八年级 · 计数
为了考察甲、乙两块地小麦的长势, 分别从中随机抽出 10 株苗, 测得苗高如图所示, 若 $S_{\text {甲 }^{2}}$ 和 $S_{\mathrm{z}}{ }^{2}$ 分别表示甲、乙两块地苗高数据的方差，则 $S_{\text {甲 }}{ }^{2}$ $S_{\text {乙 }}^{2}$ (填 “ $>" “<$ 或 “=”)

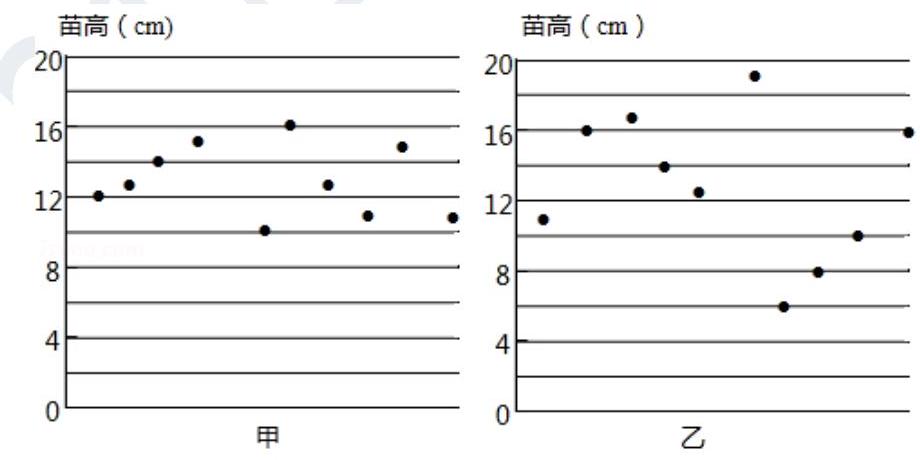
答案: <
解析: 解：观察上图可知甲图的麦苗比乙图的麦苗长势更整齐,所以甲地苗高的方差比乙地苗高的方差小，

即 $S_{\text {甲 }}{ }^{2}<S_{\text {乙 }}{ }^{2}$,

故答案为 $<$.